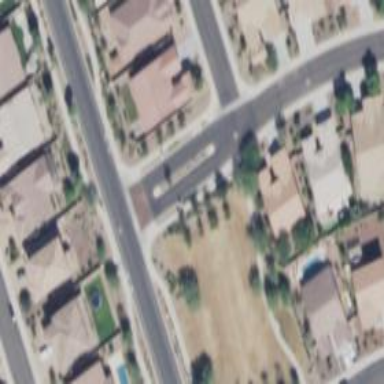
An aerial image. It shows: Smooth asphalt road in residential area.